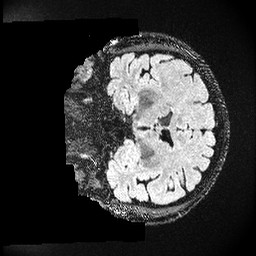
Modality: FLAIR
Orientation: coronal
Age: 32
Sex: male
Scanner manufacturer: ge
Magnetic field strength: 3 T
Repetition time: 4.802 s
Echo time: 0.1172 s